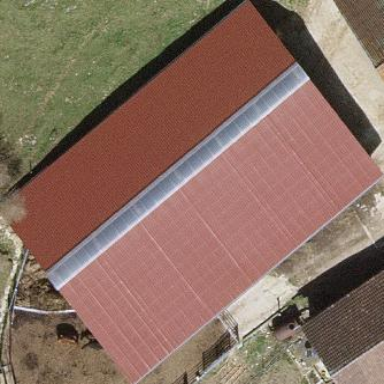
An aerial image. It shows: Farm auxiliary building with gabled roof.